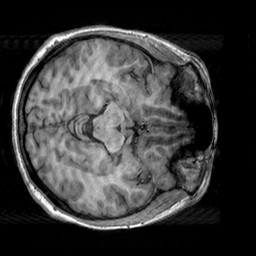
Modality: T1w
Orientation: axial
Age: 25
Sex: female
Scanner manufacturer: siemens
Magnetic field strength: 3 T
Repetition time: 2.3 s
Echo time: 0.00303 s